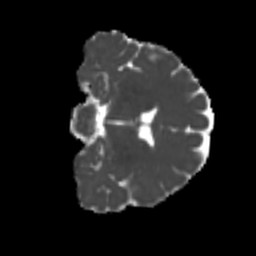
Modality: MD
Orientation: coronal
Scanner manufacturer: siemens
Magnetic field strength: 3 T
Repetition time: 4 s
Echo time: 0.0594 s